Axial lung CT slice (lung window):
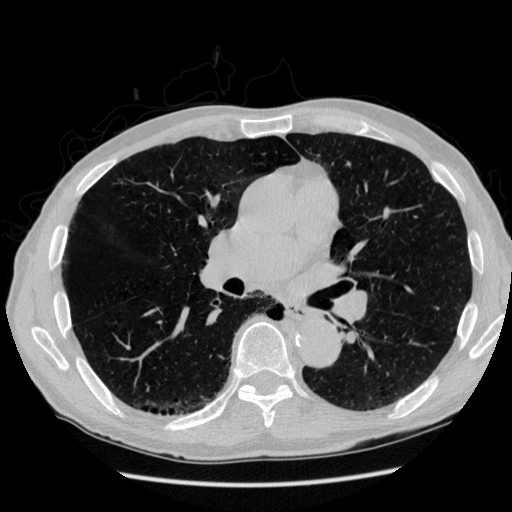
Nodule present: no